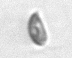
Label: Cryptophyta